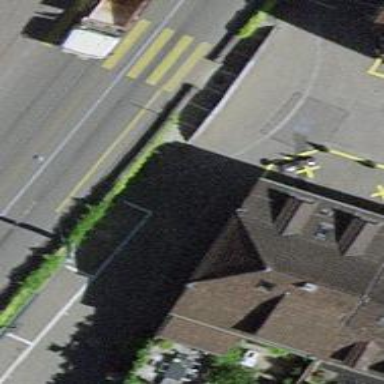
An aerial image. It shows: Road with steps.